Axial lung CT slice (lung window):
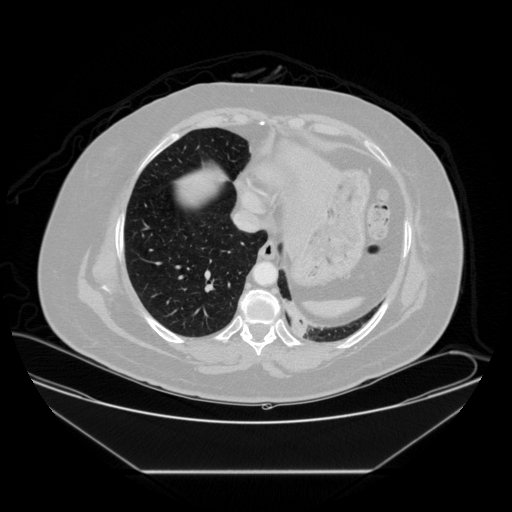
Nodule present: no